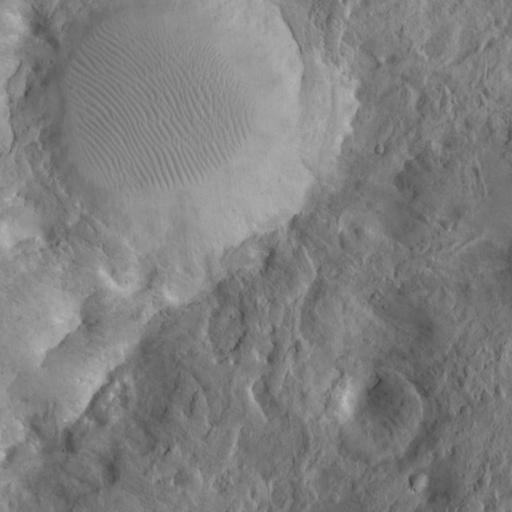
Classes present: Background, Cone